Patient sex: F
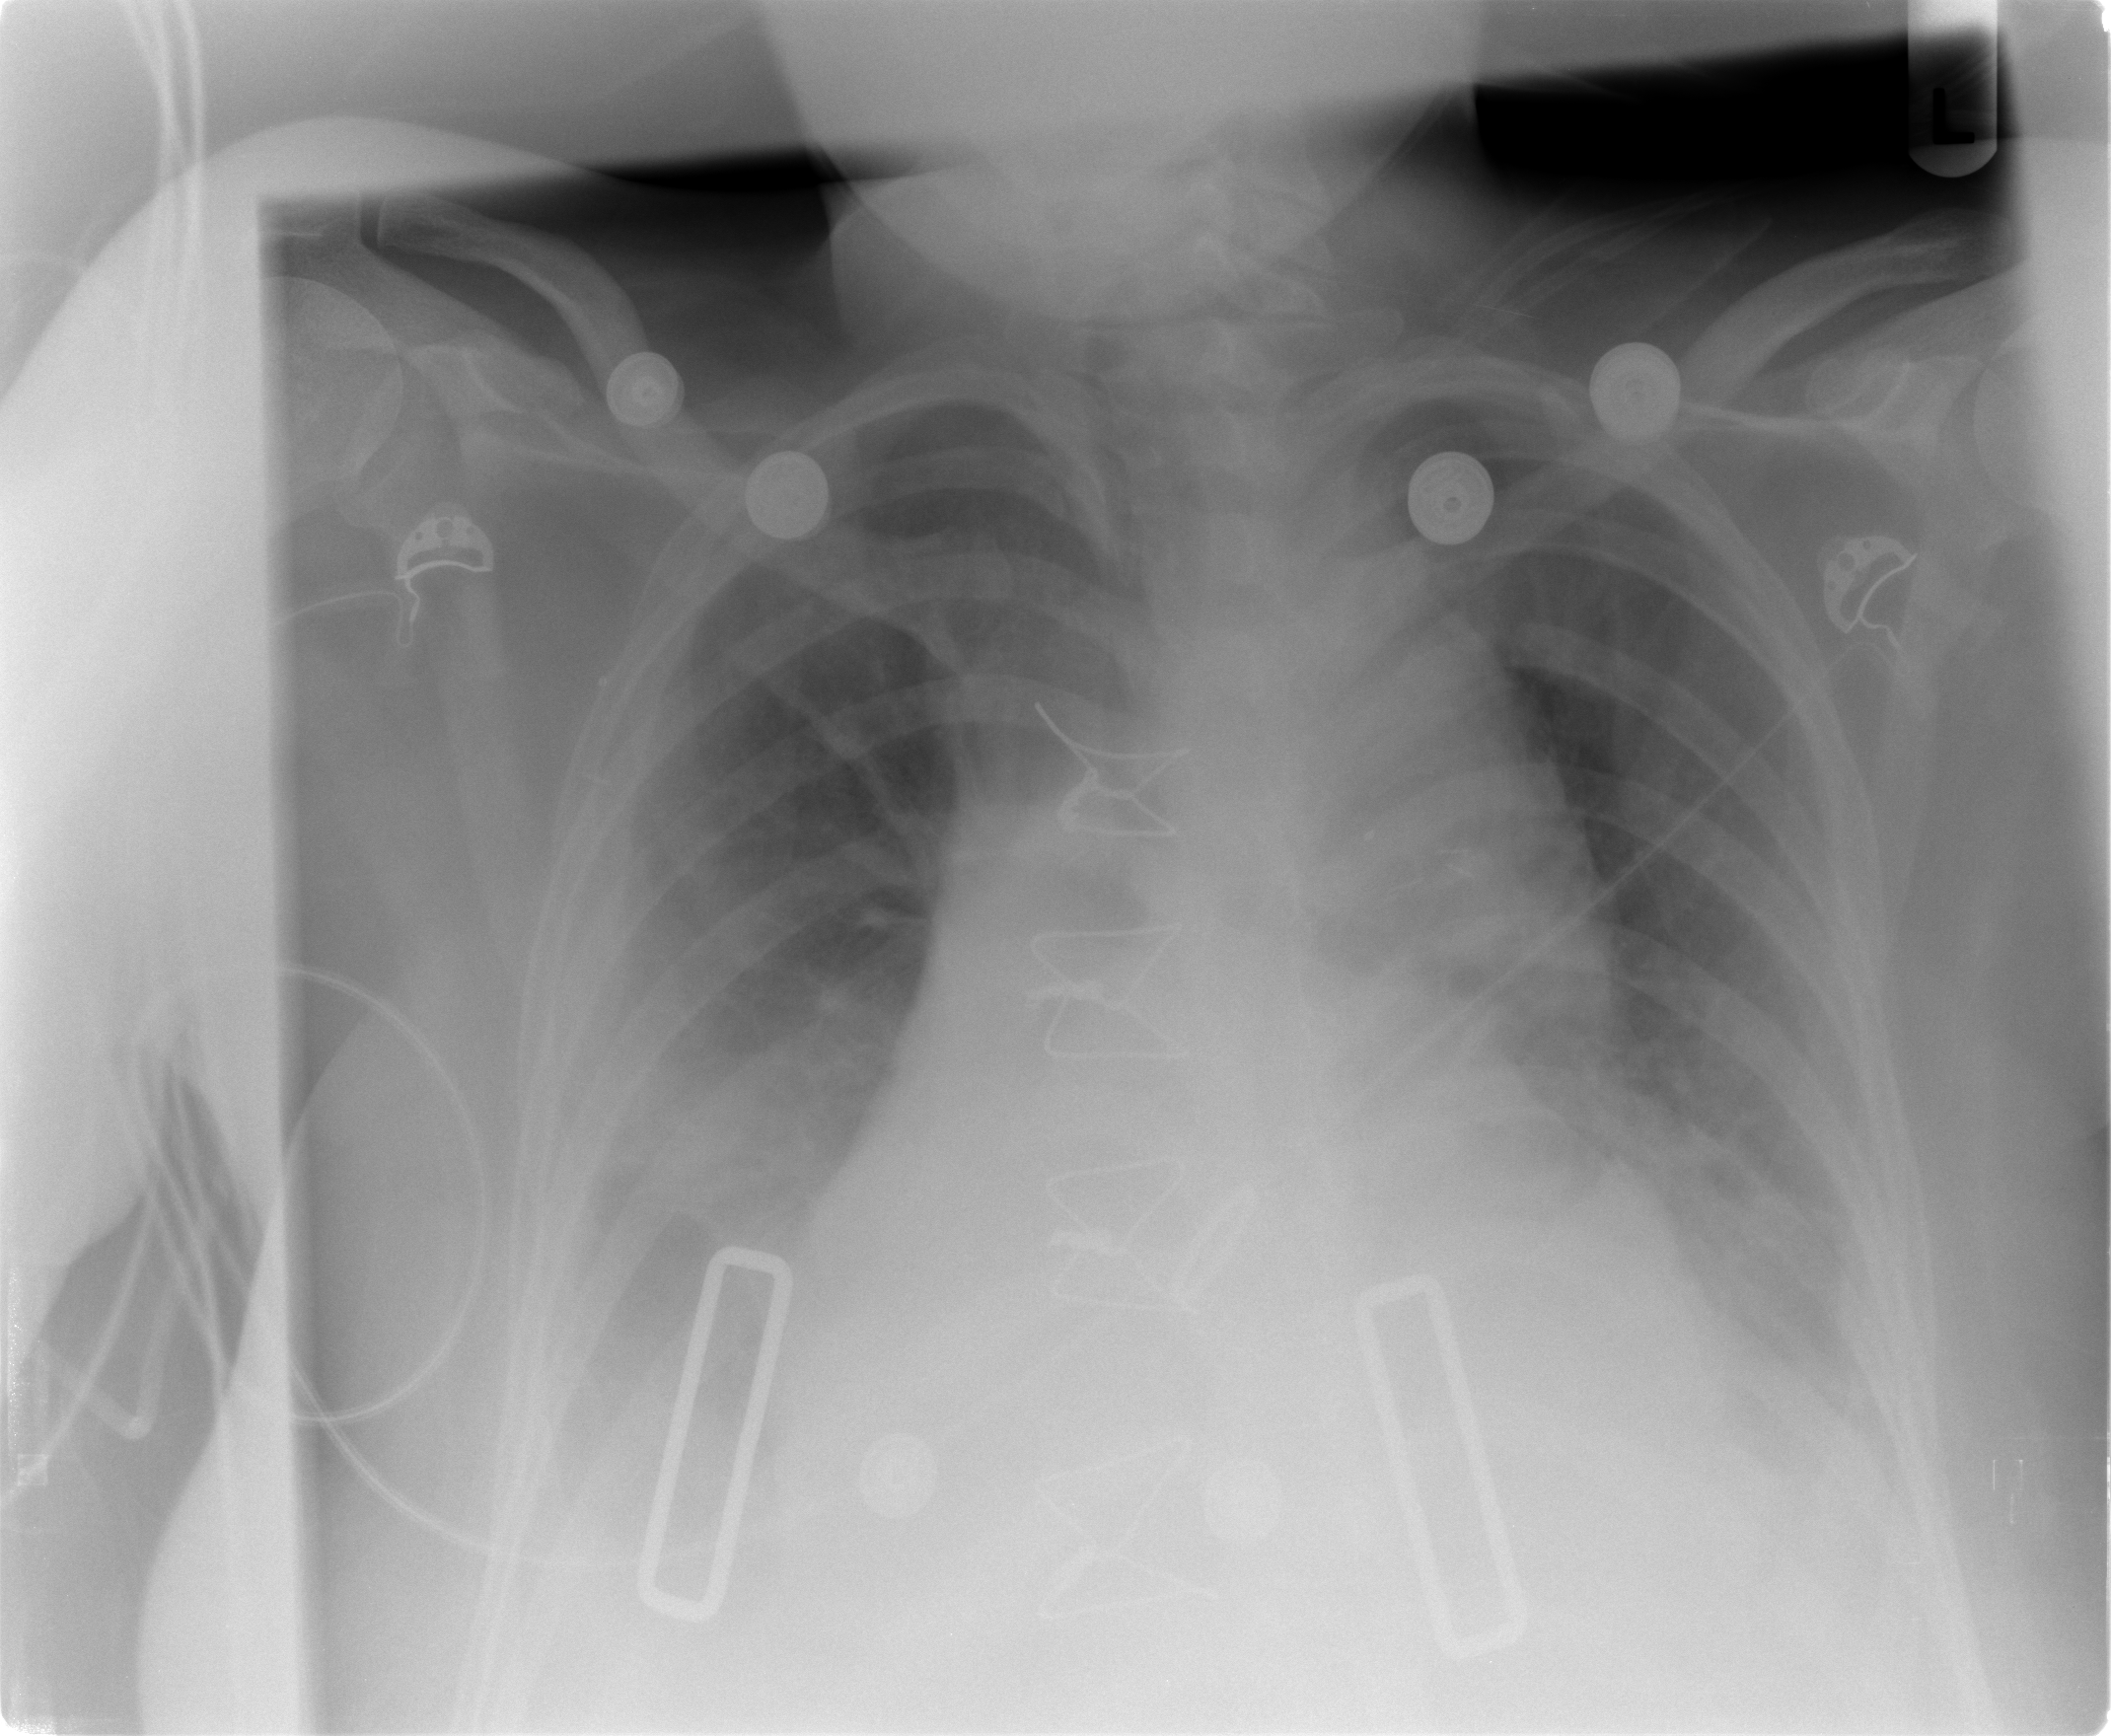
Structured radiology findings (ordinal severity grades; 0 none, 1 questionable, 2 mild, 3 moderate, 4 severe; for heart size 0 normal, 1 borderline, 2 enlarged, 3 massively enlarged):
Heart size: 2
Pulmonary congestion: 3
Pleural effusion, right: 3
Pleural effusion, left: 2
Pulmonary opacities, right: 0
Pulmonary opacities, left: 0
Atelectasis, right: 2
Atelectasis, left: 2